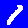
Digit: 1